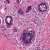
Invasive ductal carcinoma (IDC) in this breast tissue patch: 0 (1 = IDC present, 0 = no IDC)